Field crop: maize
Growth stage: 2
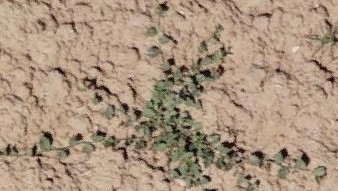
Species: convolvulus